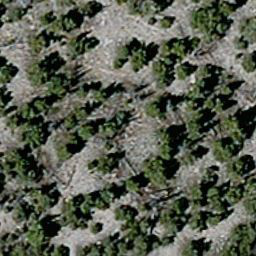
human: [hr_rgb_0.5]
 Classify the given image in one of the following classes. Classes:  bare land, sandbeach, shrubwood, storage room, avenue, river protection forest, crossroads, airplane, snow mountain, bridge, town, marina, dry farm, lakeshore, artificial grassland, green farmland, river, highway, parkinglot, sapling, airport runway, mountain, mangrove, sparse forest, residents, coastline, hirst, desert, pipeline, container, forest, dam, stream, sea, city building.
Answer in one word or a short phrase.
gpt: sparse forest